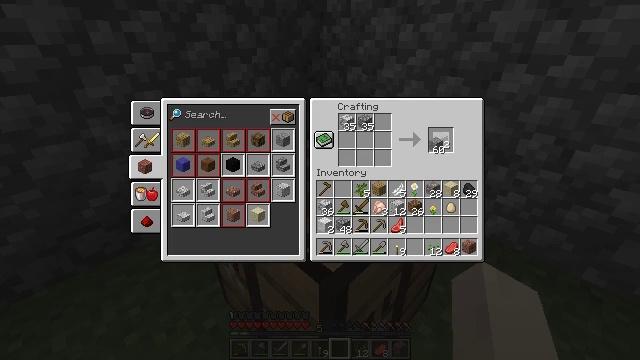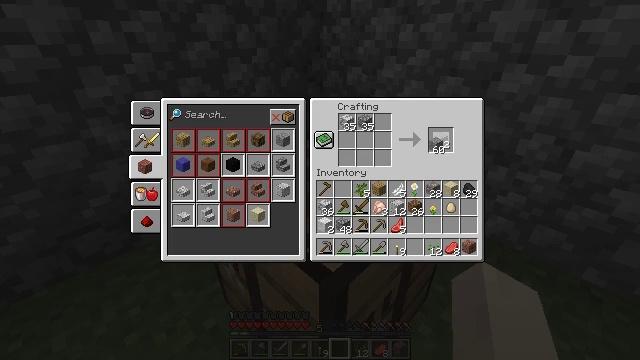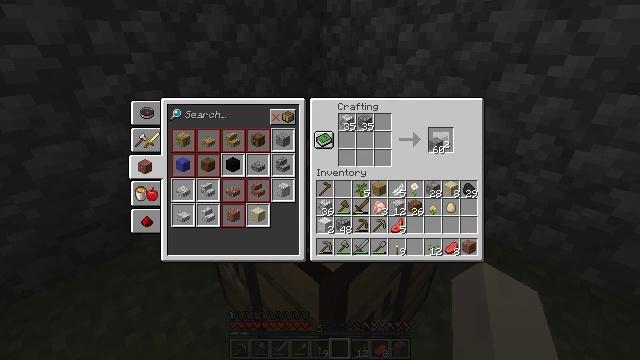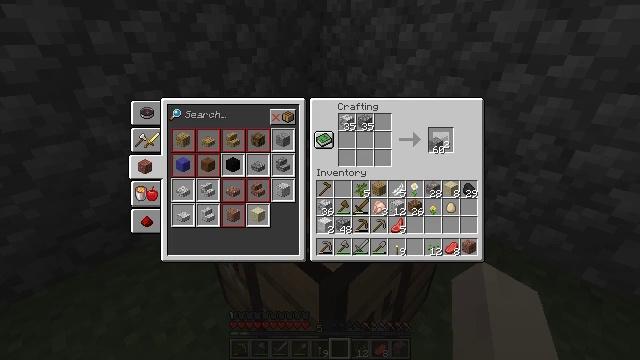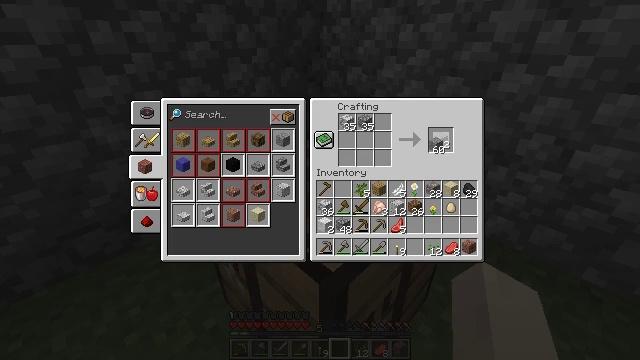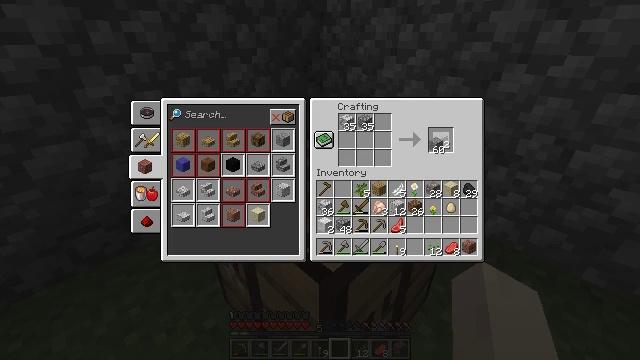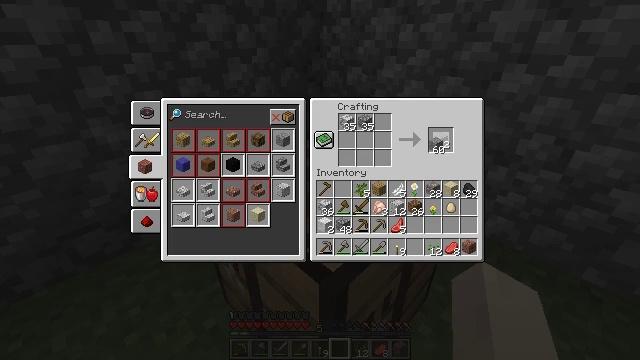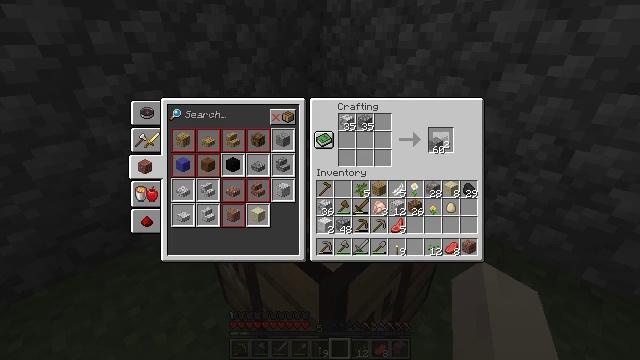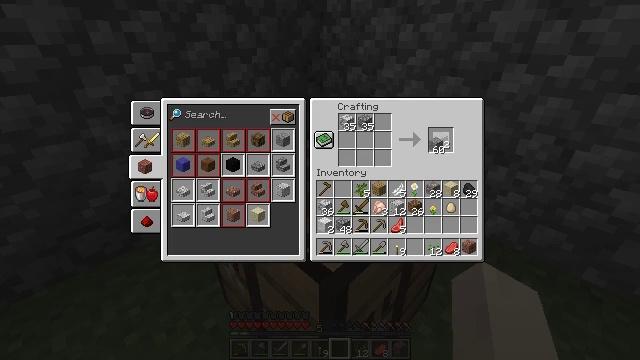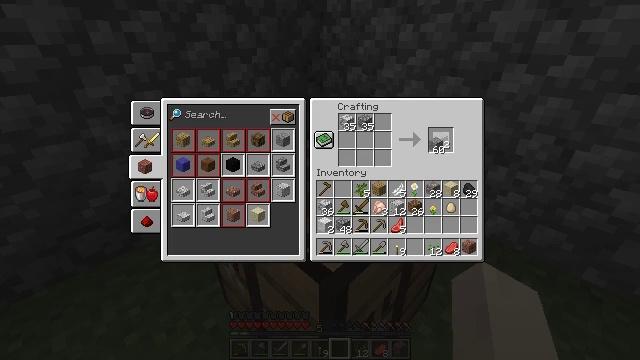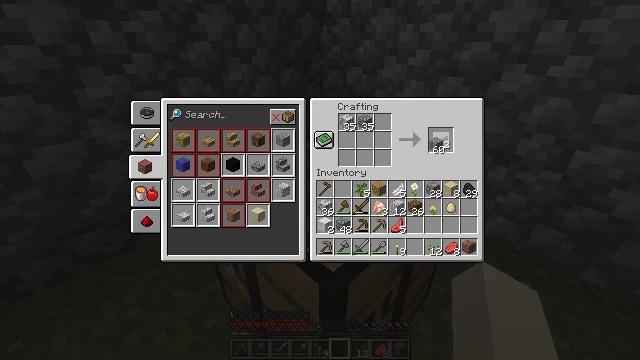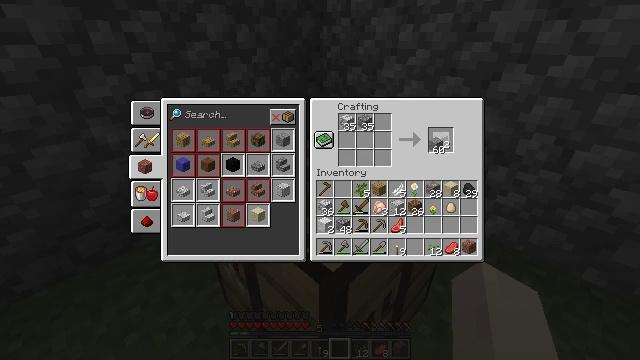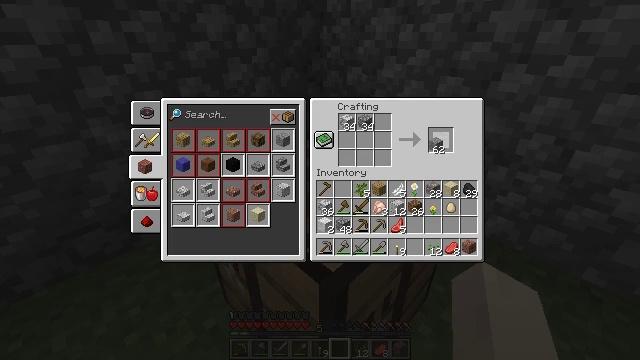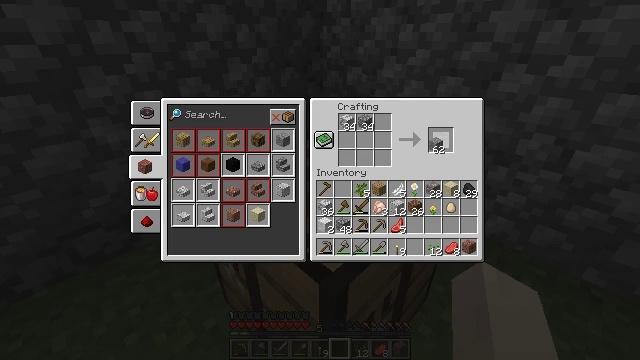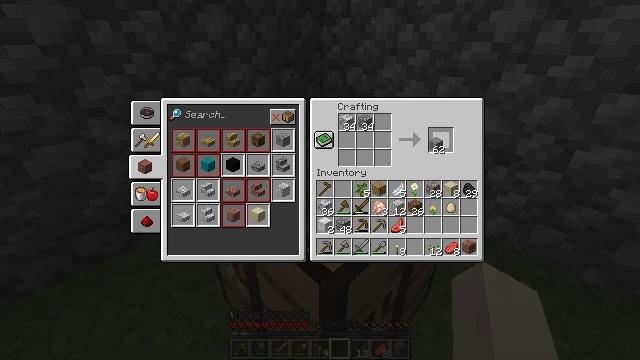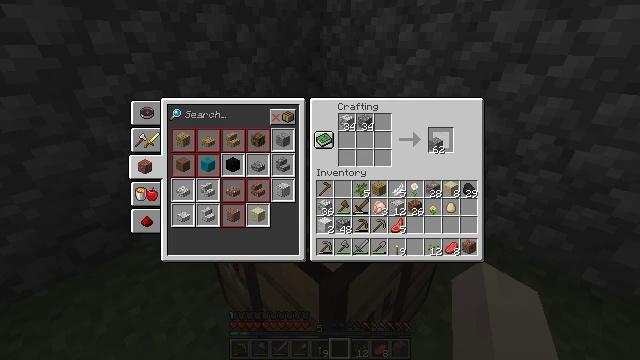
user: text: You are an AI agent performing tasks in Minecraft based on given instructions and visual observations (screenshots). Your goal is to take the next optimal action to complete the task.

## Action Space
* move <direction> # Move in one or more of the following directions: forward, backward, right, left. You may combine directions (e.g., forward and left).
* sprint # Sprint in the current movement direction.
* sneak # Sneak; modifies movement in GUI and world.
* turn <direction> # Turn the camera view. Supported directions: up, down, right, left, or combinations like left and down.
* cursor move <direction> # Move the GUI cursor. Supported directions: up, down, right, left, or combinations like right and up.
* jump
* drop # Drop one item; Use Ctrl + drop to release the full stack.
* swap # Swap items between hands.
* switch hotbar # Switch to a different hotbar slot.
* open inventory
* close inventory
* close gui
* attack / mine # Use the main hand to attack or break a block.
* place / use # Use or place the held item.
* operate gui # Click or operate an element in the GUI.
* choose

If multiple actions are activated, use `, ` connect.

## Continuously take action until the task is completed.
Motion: motion action
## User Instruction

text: Use the required materials to make andesite.
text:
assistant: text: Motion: operate gui
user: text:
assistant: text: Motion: operate gui
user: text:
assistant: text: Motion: operate gui
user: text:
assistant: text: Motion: operate gui
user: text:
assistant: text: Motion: operate gui
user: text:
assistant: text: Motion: operate gui
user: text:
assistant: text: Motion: operate gui
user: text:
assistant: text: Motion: operate gui
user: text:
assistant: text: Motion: operate gui
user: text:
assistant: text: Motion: operate gui
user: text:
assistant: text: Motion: operate gui
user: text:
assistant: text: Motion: no_op
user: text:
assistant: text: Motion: no_op
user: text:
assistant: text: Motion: operate gui
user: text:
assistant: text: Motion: operate gui
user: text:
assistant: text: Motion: no_op
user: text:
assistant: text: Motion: operate gui
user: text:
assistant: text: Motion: operate gui
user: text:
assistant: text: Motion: operate gui
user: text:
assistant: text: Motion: no_op
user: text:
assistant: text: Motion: operate gui
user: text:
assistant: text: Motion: operate gui
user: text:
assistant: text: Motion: operate gui
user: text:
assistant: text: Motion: no_op
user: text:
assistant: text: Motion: operate gui
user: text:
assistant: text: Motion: operate gui
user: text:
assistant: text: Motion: operate gui
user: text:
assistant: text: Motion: no_op
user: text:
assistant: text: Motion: operate gui
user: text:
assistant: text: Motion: operate gui